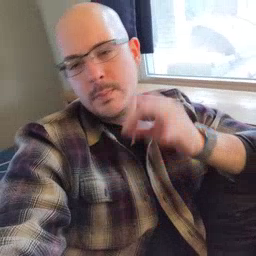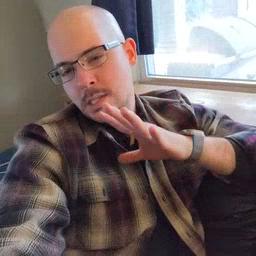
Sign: bee